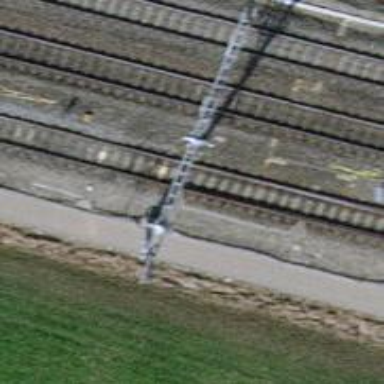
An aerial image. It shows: Railway switch.